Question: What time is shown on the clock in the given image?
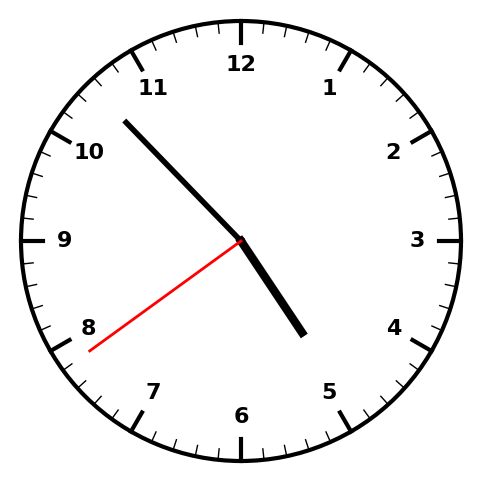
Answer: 04:52:39